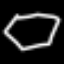
Label: octagon